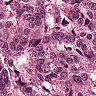
Metastatic tissue present: yes